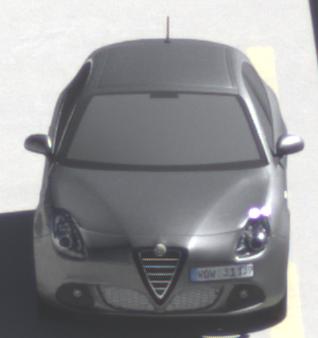
Make: Alfa Romeo
Model: Giulietta 1.4 TB 16V
Detailed model: Giulietta (940)
Model produced from: 2010/05
Model produced until: 2013/03
Doors: 5
Color: gray
Road condition: dry road
Daytime: midday
Contrast: high contrast